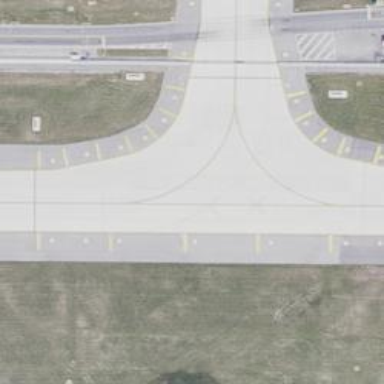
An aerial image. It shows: View of taxiway at the airport.